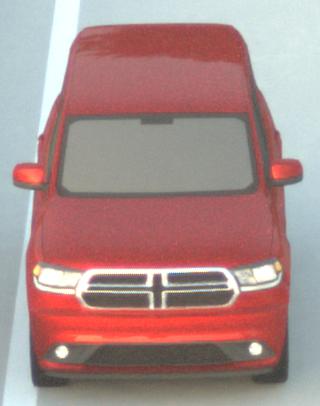
Make: Dodge
Model: Durango
Detailed model: Gen. 3
Model produced from: 2010
Doors: 5
Color: red
Road condition: dry road
Daytime: sunrise or sunset
Contrast: low contrast